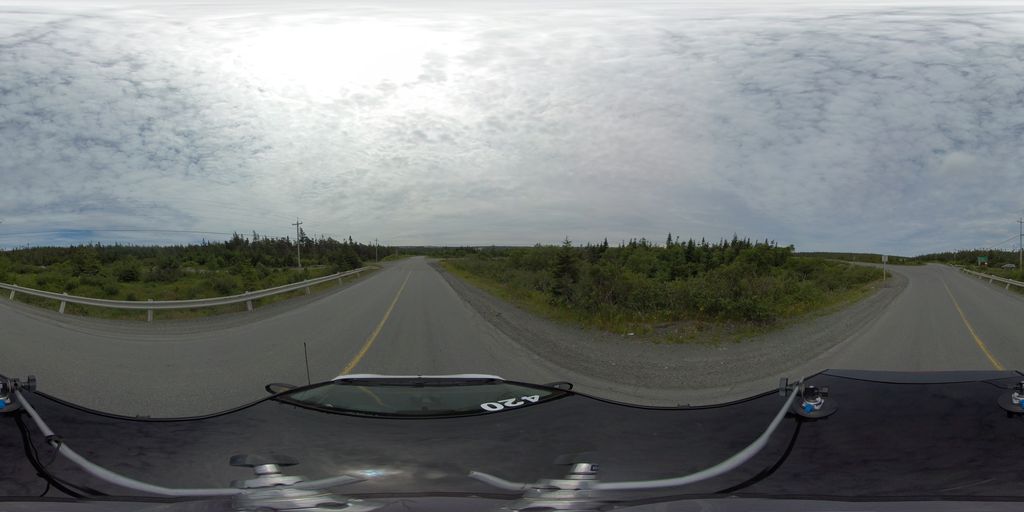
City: st_johns